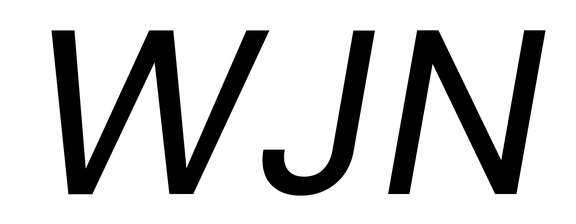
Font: Poppins-Italic